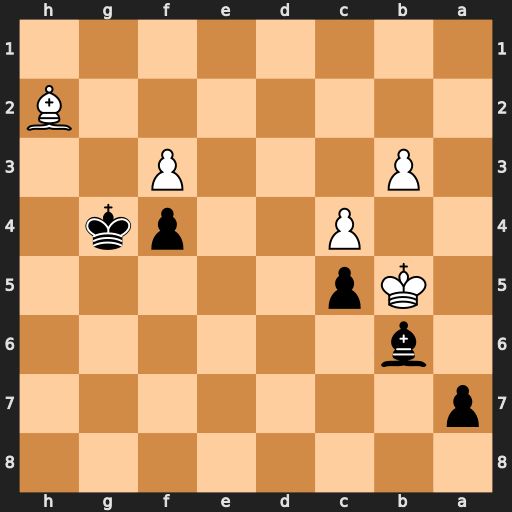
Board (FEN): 8/p7/1b6/1Kp5/2P2pk1/1P3P2/7B/8
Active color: b
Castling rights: -
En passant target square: -
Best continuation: Kxf3 b4 cxb4